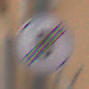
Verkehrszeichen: EndeGeschwindigkeit5
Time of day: Midday
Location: Outdoor (Urban)
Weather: Overcast
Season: NotSpecified
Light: Natural